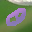
Label: 0